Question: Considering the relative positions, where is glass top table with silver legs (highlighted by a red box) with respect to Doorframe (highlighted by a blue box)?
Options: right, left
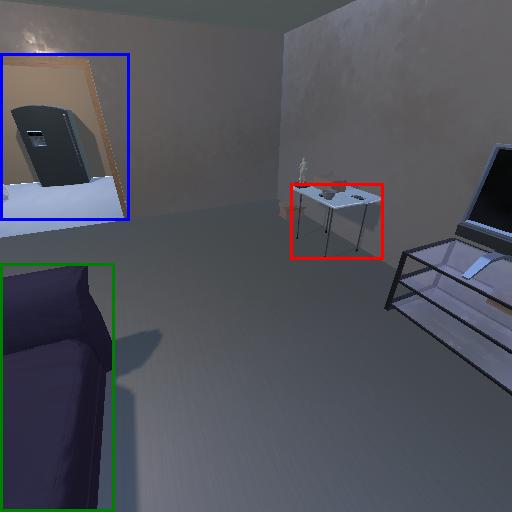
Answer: right